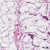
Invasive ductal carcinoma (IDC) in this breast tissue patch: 0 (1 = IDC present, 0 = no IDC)